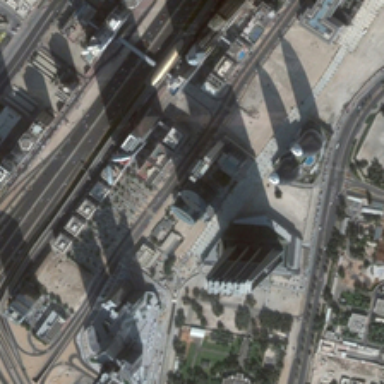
Many buildings and some green trees are in a commercial area .